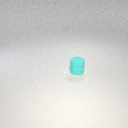
small cyan rubber cylinder